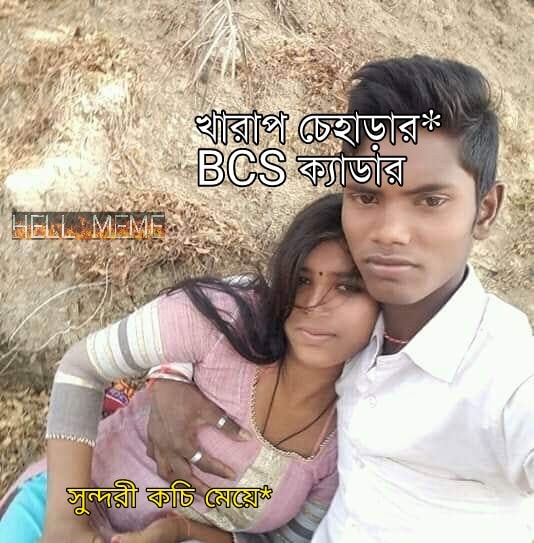
Text: খারাপ চেহাড়ার* BCS ক্যাডার    সুন্দরী কচি মেয়ে*
Label: Hate
Hate category: Personal Offence
Targeted group: Individual